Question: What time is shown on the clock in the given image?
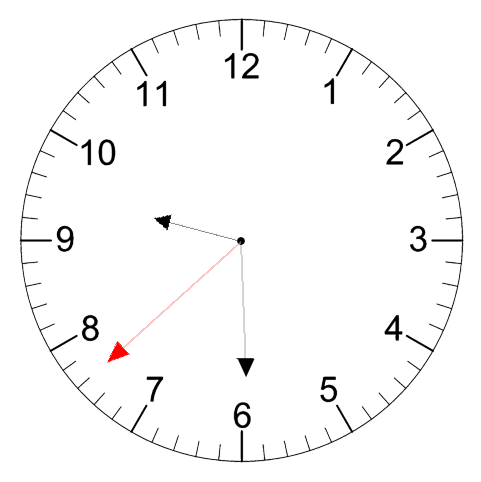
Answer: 09:29:38